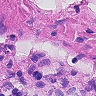
Metastatic tissue present: no